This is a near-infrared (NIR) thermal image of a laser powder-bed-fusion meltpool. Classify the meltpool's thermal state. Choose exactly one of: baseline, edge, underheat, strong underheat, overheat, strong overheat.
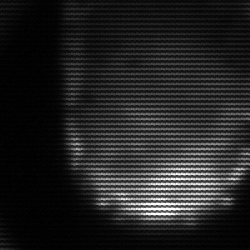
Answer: edge